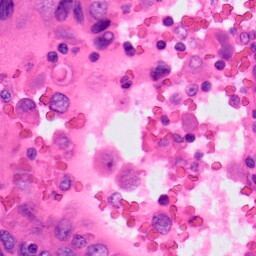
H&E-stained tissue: Lung